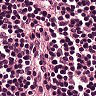
Metastatic tissue present: no